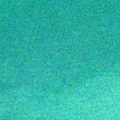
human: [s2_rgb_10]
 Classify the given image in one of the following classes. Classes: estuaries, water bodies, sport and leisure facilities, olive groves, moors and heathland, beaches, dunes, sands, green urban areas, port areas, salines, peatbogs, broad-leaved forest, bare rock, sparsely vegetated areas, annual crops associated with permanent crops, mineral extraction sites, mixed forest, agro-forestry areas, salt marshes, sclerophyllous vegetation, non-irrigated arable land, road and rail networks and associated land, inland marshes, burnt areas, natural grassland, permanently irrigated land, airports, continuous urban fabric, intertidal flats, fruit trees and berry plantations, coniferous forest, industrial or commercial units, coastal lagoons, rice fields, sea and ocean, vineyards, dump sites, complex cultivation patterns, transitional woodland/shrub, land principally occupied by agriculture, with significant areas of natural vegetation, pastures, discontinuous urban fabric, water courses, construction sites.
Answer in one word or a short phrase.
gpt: sea and ocean